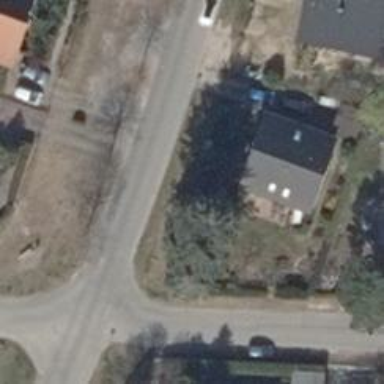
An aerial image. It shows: Driveway leading to service road.